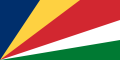
Flag of Seychelles